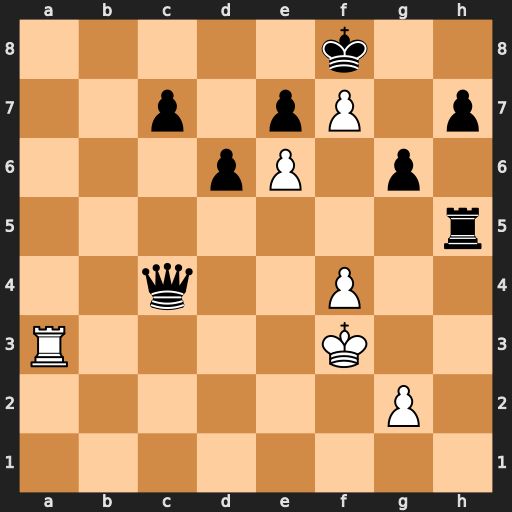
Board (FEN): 5k2/2p1pP1p/3pP1p1/7r/2q2P2/R4K2/6P1/8
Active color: w
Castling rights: -
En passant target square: -
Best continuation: Ra8+ Kg7 f8=Q#